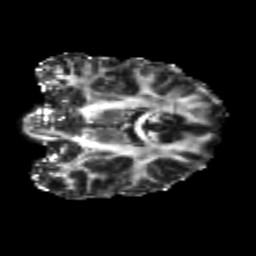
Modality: FA
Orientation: coronal
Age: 26
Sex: male
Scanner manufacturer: siemens
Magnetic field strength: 3 T
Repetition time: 3.5 s
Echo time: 0.104 s